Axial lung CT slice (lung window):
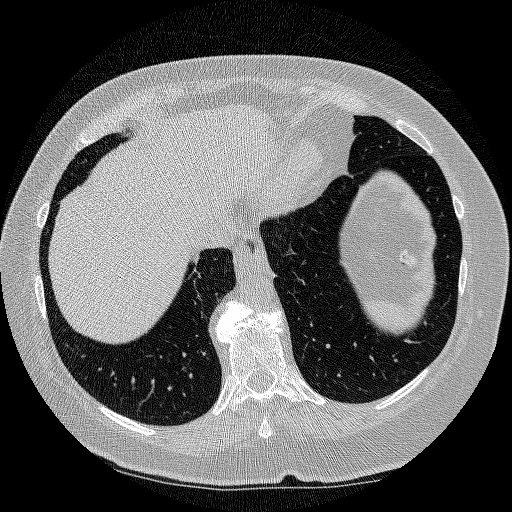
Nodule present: no